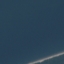
Land use / land cover class: SeaLake